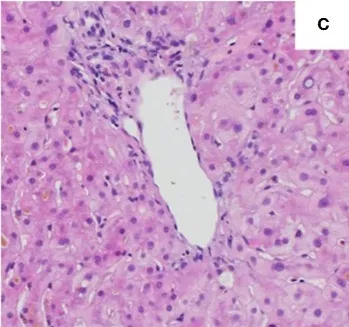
Second. Liver biopsy. (C) Low power view of hepatic biopsy without significant portal inflammation (HE, 10x).
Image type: pathology (h&e)